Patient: sex M, age 78
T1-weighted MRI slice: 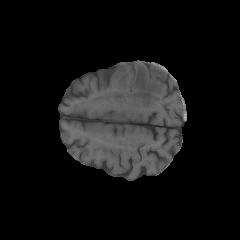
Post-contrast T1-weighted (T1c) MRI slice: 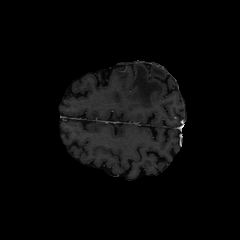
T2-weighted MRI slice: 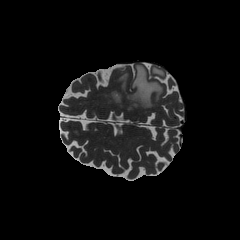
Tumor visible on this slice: yes
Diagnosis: Glioblastoma, IDH-wildtype
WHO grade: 4